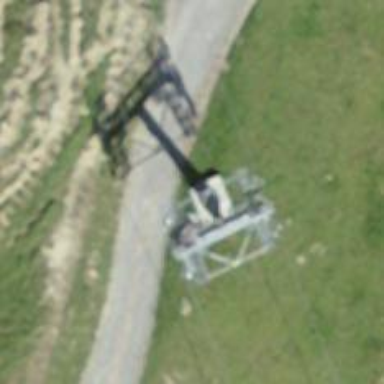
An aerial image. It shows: Pylon used for aerialway.